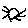
Label: sun